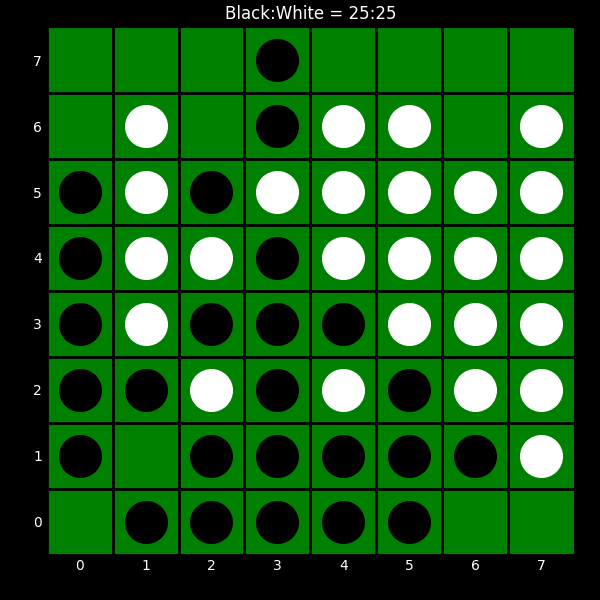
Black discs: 25
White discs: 25